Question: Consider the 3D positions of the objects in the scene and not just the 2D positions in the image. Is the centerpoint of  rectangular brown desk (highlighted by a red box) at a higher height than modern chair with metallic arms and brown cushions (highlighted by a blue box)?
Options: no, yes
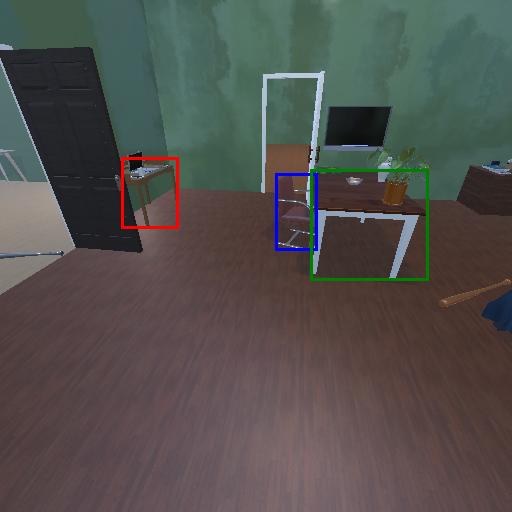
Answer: no